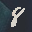
Label: 8